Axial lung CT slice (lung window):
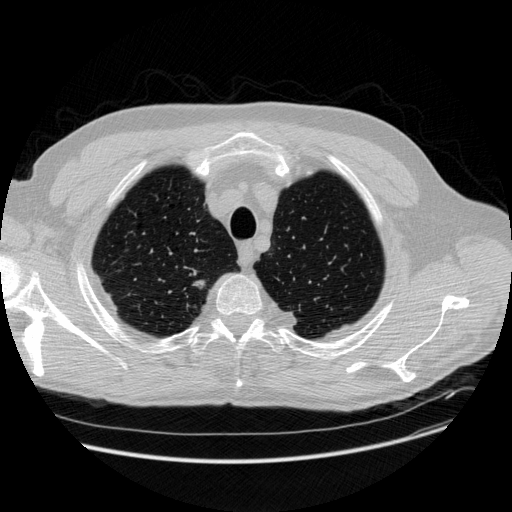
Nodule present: yes
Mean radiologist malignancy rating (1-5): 4.5